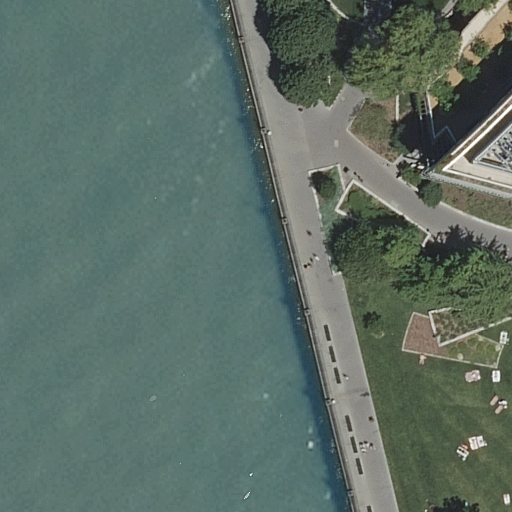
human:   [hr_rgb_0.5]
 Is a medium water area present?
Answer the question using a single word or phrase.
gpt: no

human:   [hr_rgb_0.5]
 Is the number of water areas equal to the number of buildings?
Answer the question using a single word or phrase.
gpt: yes

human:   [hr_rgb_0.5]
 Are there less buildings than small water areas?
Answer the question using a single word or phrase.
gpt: no

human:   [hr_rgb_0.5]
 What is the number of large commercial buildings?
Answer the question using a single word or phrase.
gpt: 0

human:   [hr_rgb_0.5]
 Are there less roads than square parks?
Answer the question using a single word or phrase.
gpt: no

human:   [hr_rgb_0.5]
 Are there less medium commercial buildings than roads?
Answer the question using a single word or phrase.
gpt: yes

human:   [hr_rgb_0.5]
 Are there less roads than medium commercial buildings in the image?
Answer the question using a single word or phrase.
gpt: no

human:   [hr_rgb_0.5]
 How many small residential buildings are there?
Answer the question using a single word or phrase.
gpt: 0

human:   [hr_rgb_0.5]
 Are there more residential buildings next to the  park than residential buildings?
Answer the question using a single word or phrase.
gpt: no

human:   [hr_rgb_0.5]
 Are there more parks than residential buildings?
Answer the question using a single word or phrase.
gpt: no

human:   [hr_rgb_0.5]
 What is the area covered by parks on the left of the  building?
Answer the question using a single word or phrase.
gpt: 0m2

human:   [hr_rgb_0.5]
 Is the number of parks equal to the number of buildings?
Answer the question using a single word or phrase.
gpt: yes

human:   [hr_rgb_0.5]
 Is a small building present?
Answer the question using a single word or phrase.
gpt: no

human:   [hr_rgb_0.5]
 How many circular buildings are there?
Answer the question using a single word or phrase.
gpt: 0

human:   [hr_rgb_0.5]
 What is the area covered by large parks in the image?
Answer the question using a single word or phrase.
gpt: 2306m2

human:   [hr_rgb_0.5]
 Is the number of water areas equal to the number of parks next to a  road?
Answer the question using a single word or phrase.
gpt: yes

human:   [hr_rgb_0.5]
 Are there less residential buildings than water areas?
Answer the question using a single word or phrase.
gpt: no

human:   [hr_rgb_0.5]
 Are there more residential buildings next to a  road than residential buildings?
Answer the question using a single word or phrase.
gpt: no

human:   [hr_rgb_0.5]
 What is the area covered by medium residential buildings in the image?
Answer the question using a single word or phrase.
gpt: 0m2

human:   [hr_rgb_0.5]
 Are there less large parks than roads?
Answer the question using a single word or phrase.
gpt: yes

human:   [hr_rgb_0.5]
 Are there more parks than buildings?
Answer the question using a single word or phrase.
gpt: no

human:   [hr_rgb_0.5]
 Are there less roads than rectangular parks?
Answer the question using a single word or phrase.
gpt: no

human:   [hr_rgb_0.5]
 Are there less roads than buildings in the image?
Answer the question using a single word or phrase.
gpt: no

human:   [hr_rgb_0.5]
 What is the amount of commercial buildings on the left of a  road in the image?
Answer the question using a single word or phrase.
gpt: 0

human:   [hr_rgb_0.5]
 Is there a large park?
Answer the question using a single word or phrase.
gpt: yes

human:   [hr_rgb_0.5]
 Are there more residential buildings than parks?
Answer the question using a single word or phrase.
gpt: no

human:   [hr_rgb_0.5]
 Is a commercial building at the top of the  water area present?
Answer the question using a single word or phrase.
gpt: no

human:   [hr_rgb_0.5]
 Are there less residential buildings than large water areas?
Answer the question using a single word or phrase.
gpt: no

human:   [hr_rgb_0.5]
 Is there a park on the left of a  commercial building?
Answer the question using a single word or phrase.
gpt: no

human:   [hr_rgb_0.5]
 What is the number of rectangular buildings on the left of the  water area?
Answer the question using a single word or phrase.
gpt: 0

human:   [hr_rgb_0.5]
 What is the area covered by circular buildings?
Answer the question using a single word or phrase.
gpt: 0m2

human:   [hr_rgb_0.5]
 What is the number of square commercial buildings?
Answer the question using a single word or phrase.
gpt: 0

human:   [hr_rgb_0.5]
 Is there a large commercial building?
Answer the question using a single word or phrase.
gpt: no

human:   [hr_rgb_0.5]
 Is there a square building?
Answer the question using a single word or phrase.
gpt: no

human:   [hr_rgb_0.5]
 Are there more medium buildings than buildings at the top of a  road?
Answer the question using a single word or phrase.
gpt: no

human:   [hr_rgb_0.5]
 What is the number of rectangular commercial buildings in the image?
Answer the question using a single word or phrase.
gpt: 0